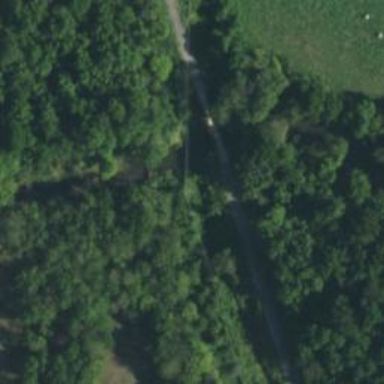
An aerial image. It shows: Asphalt cycleway beside abandoned railway.